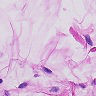
Metastatic tissue present: no